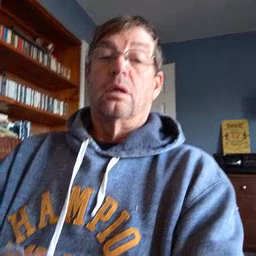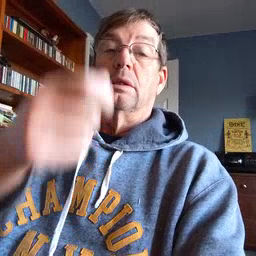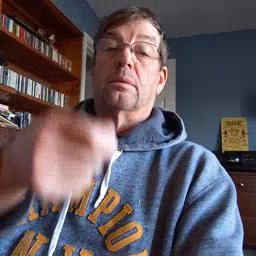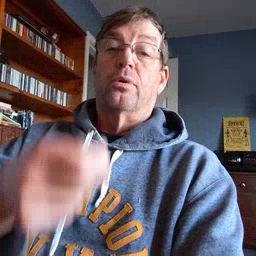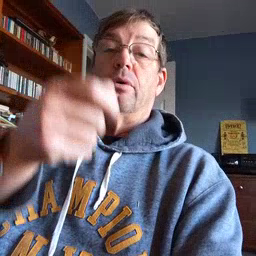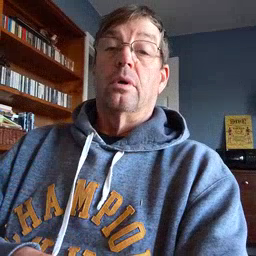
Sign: zipper